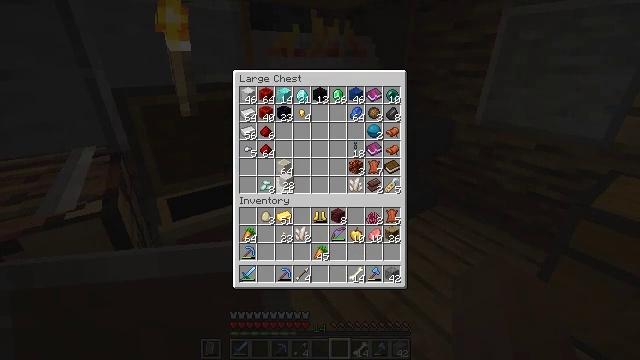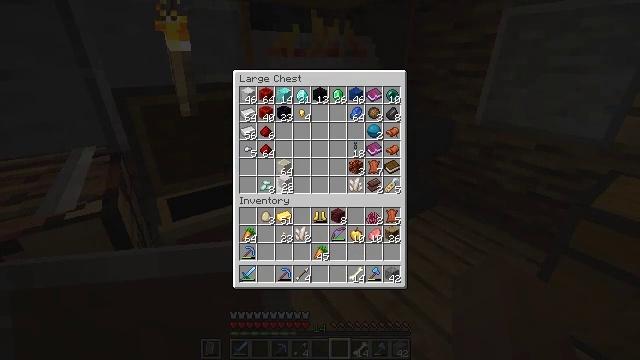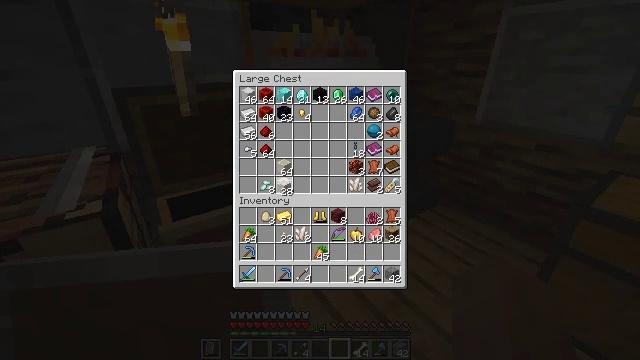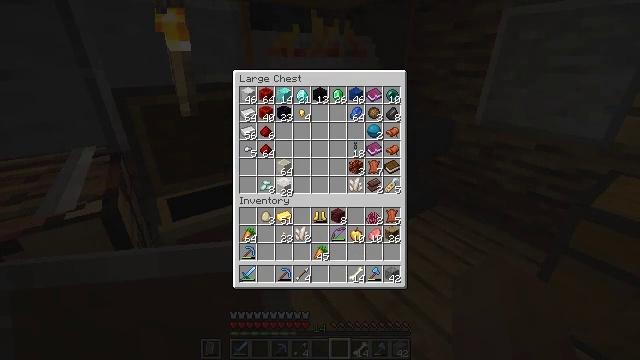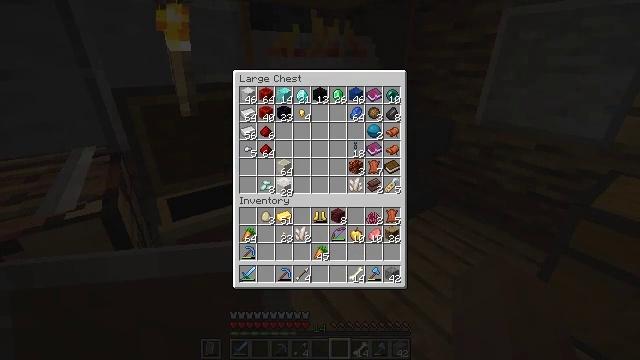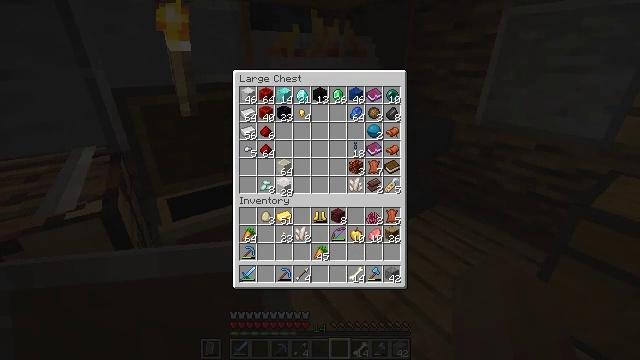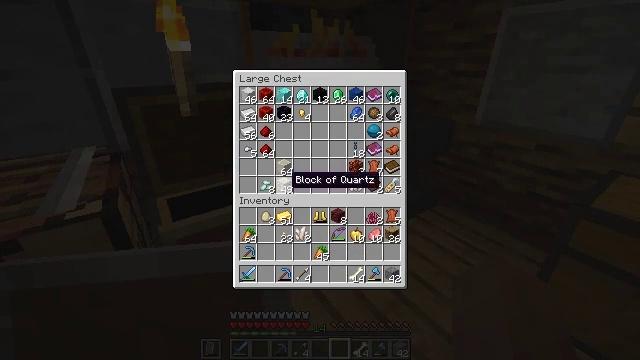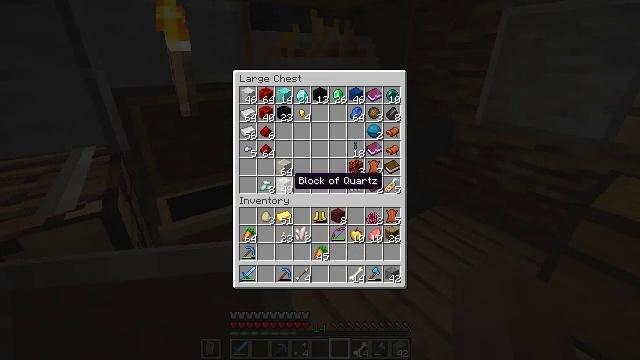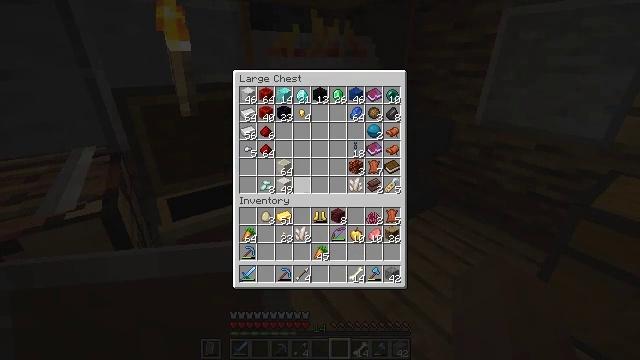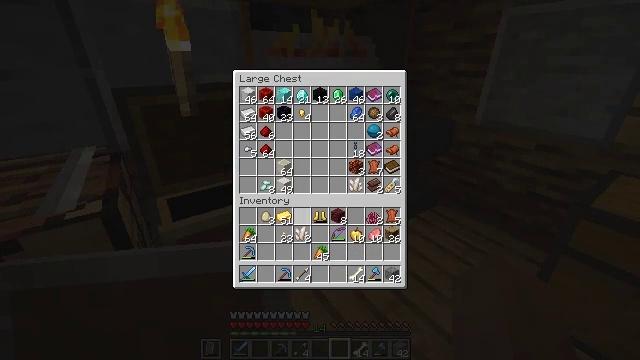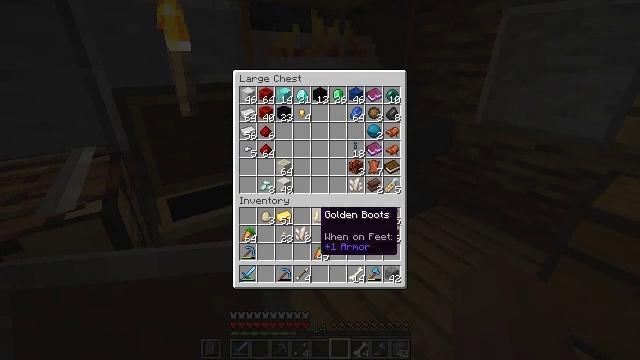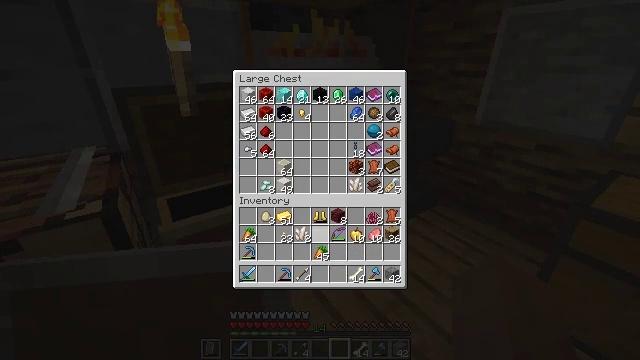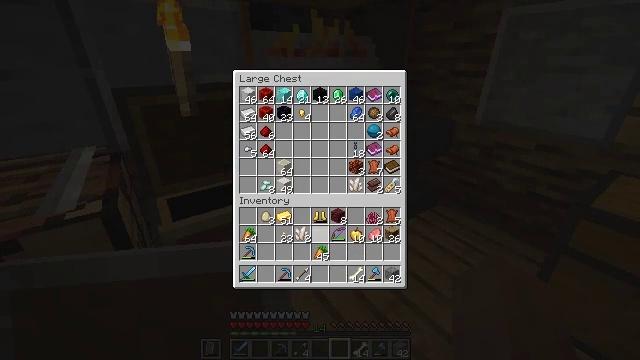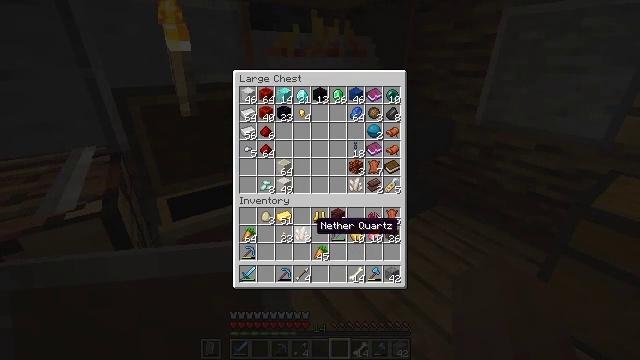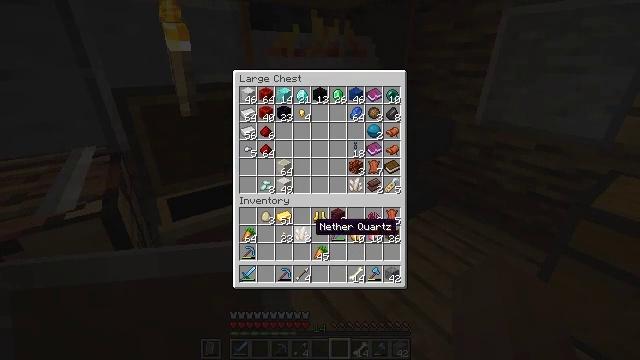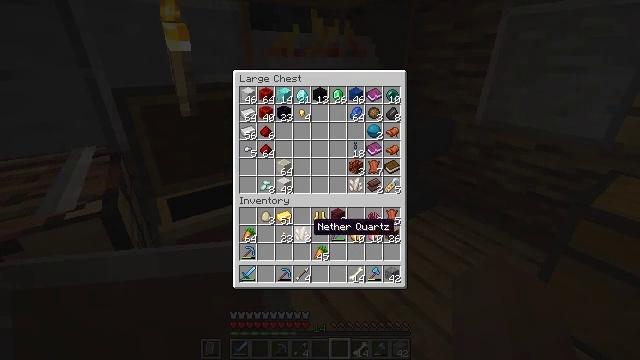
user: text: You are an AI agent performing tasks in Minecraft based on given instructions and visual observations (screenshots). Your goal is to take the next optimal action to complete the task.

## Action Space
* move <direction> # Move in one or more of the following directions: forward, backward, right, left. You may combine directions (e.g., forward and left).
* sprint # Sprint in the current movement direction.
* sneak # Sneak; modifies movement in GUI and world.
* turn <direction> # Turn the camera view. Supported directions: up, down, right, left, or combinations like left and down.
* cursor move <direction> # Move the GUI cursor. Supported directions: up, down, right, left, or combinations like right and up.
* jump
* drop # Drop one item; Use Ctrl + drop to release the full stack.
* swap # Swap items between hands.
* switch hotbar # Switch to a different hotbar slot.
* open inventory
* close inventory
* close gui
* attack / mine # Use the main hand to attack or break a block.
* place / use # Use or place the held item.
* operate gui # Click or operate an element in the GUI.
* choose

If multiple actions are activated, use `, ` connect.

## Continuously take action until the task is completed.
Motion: motion action
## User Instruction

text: Remove crimson roots from the inventory.
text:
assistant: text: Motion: no_op
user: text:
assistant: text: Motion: no_op
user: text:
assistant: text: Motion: operate gui
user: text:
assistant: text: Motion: operate gui
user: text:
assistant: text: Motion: operate gui
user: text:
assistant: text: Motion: no_op
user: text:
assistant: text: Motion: no_op
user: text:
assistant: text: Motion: no_op
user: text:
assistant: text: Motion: cursor move right and down
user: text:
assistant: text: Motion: cursor move down
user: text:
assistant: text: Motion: no_op
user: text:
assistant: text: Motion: no_op
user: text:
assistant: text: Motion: no_op
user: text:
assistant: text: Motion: no_op
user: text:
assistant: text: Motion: no_op
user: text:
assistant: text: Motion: cursor move left
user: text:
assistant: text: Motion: operate gui
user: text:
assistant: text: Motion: operate gui
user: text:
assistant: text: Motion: cursor move right and up, operate gui
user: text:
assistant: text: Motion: cursor move right and up
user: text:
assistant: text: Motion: no_op
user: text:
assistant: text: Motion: no_op
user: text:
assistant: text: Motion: no_op
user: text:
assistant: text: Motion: no_op
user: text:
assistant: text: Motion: no_op
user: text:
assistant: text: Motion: no_op
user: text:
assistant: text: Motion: operate gui
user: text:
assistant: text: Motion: operate gui
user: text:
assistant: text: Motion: no_op
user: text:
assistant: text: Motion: no_op